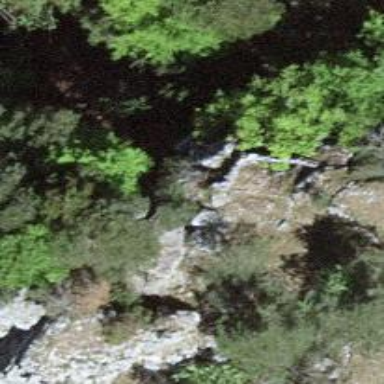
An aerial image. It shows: Natural cliff.